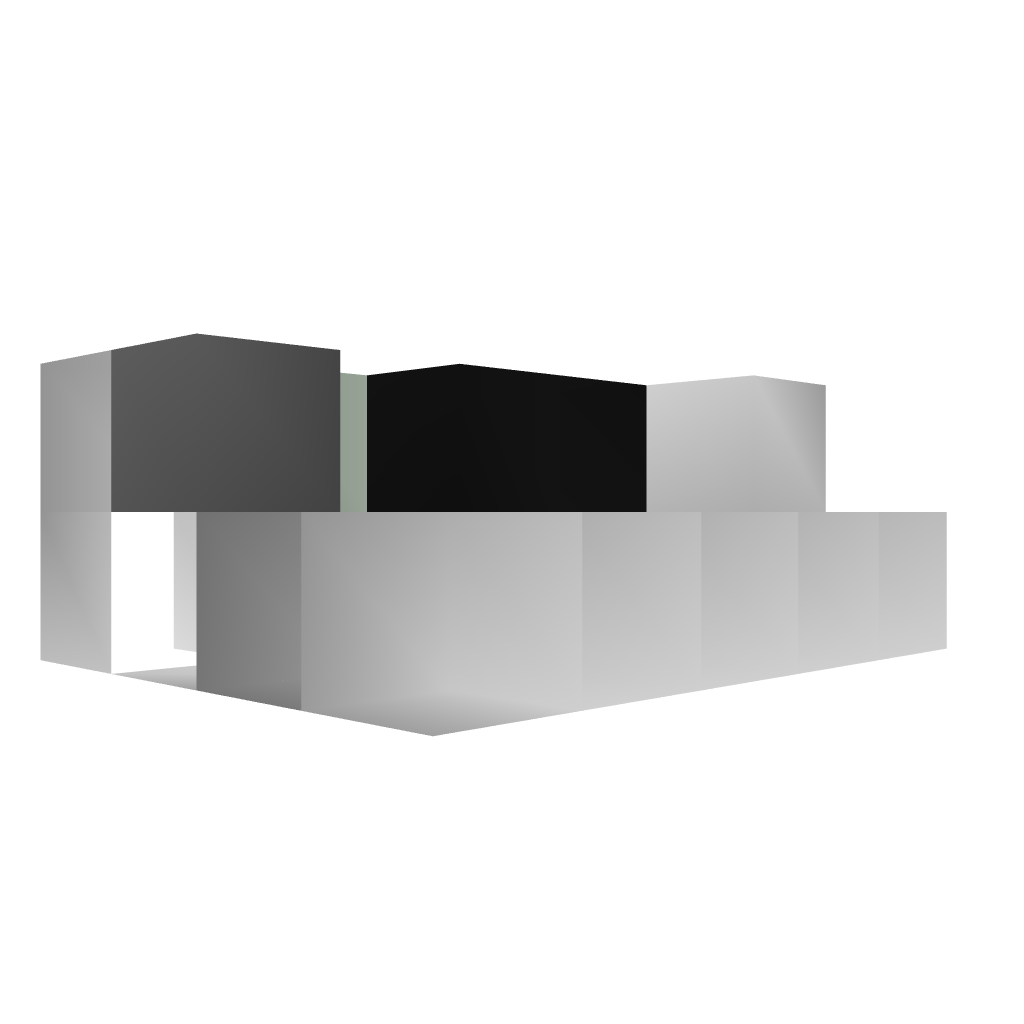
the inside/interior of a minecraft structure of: Compact Semi-Auto Cannon